Chest X-ray:
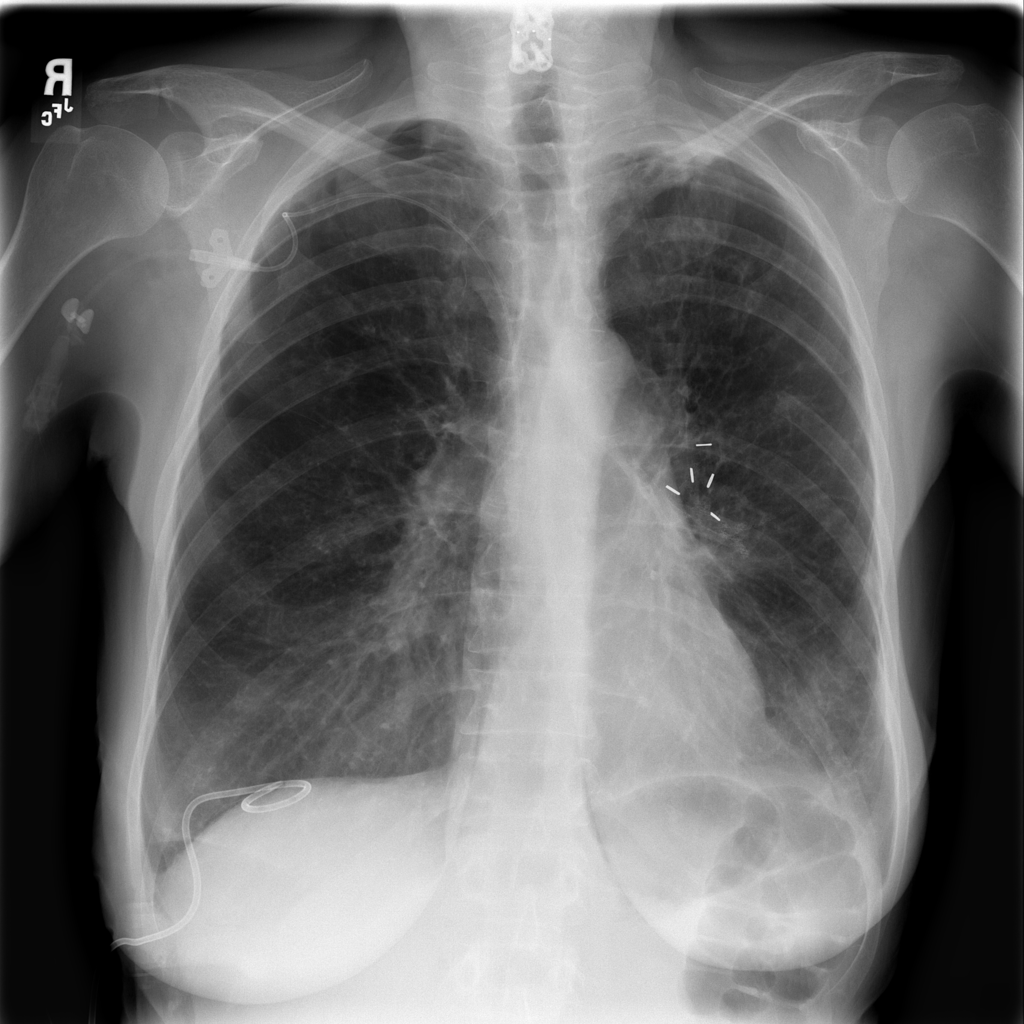
Findings: Pneumothorax, Pleural Thickening, Effusion, Fracture, Consolidation
No abnormal finding: no